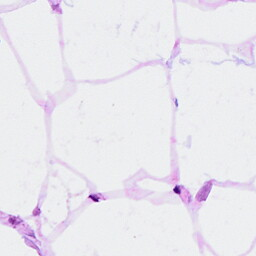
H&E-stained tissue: Breast